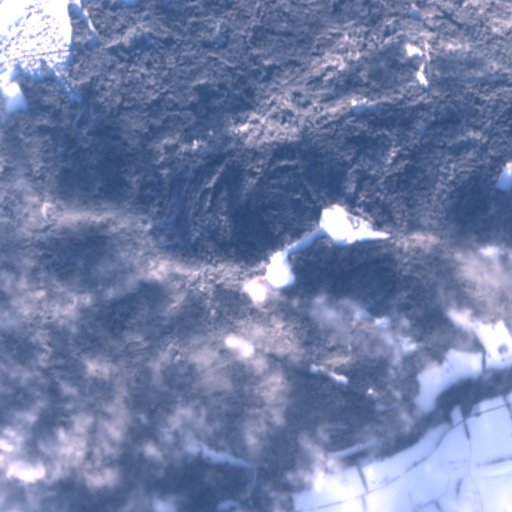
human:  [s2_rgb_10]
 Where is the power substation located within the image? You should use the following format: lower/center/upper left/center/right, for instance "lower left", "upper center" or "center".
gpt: The power substation is located in the upper left of the image.
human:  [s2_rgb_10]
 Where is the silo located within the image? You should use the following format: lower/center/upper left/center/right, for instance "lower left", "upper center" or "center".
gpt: The silo is located in the upper left of the image.
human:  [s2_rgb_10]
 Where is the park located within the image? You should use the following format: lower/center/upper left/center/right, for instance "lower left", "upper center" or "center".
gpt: There is no park in the image.